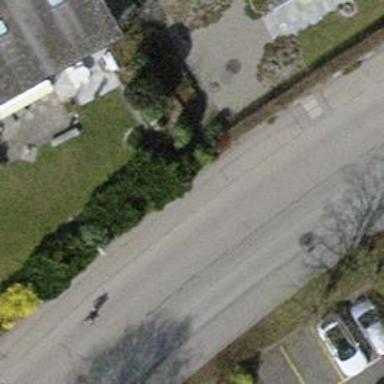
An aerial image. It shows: Residential road with asphalt surface. There are sidewalks on both sides of the road.